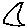
Label: moon